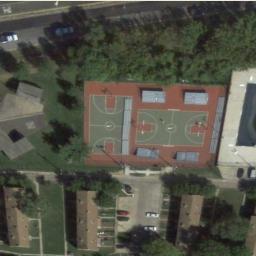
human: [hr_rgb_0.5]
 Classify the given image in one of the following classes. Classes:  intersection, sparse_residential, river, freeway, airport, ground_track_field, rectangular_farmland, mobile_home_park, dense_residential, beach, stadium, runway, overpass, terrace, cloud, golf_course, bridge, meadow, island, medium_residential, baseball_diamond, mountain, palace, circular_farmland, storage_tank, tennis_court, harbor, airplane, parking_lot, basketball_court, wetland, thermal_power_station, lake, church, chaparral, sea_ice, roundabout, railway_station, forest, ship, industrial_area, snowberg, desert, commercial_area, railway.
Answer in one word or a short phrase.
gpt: basketball_court